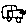
Label: car